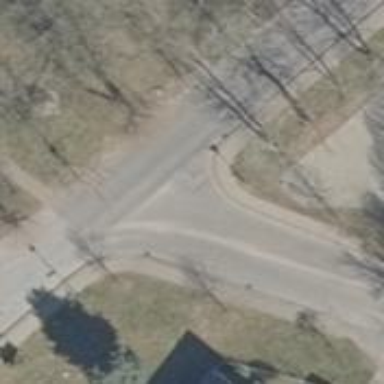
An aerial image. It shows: Asphalt road classified as tertiary.